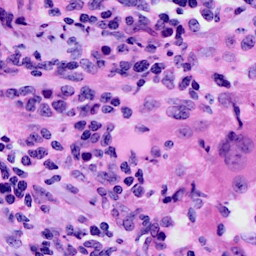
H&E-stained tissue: Cervix